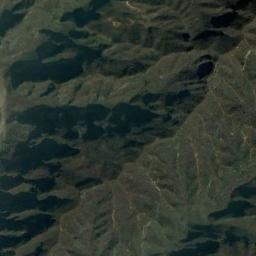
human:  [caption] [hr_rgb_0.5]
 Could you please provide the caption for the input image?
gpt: The mountains are winding and undulating .

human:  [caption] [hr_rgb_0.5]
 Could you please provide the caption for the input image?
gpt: The mountain is full of green plants .

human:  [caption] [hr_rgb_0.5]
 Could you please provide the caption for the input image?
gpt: There is a yellow bare field on this mountain .

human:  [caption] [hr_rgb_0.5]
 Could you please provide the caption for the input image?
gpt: The folded mountain is covered with some vegetation .

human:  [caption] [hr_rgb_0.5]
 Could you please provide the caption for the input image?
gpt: There are some ridges on the brown mountain .